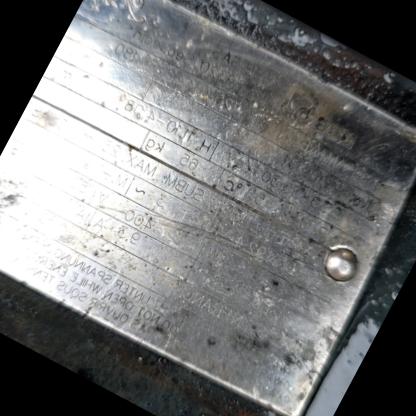
Klasa: tabliczka-znamionowa